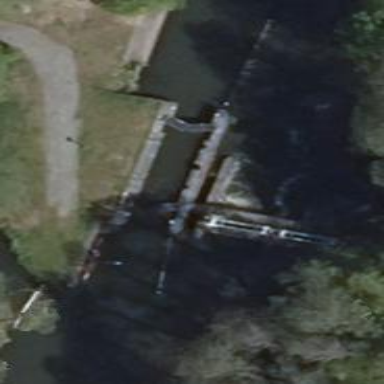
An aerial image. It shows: Lock gate on waterway.